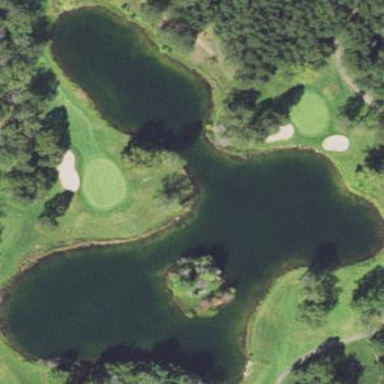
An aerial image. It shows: Scenic view of water hazard on golf course. The natural water feature adds beauty to the landscape.